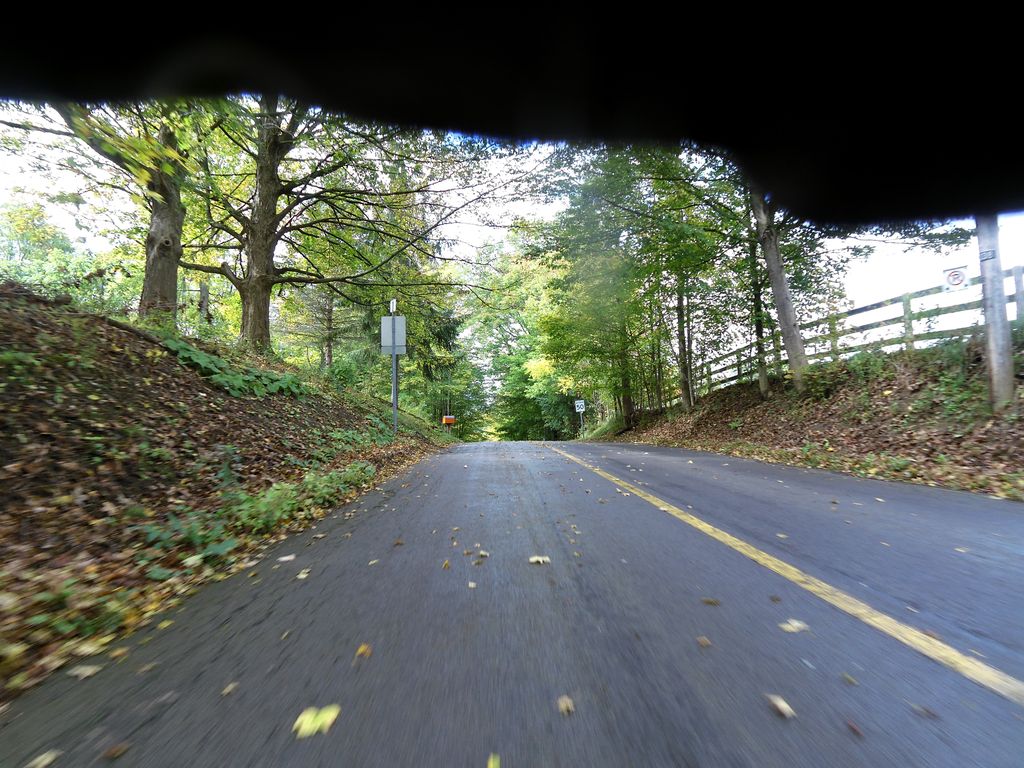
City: hamilton